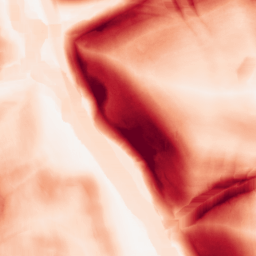
Category: morphological
Decomposition family: morphological_gradient
Decomposition parameters: size: 15
shape: square
Upsampling method: sinc_blackman
Upsampling parameters: scale: 4
kernel_size: 16
Upsampling scale: 4